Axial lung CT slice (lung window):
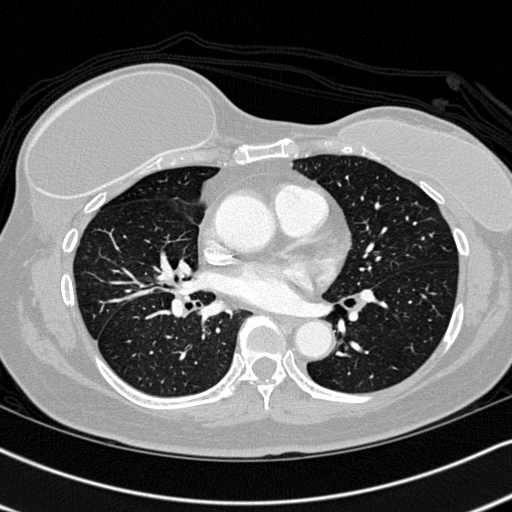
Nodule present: no